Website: lowes
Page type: review-order
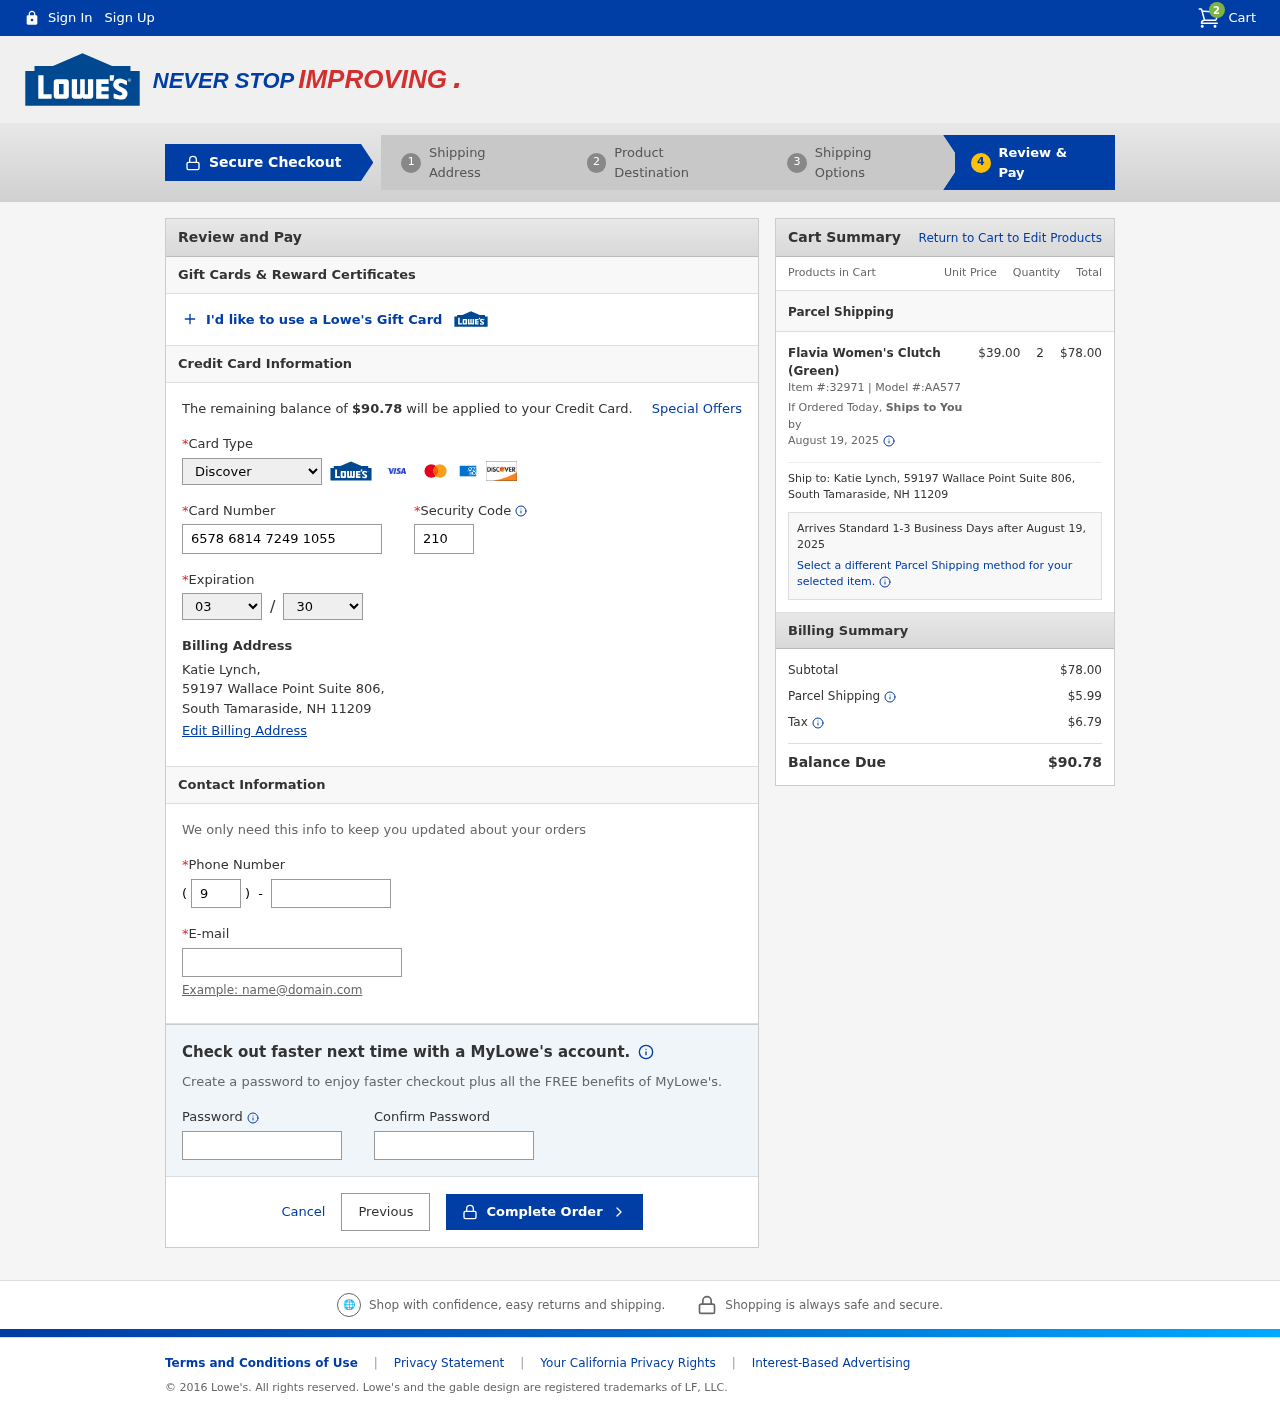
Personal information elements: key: PII_CARD_CVV
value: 210
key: PII_CARD_EXPIRY_MONTH
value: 03
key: PII_CARD_EXPIRY_YEAR
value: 30
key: PII_CARD_NUMBER
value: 6578 6814 7249 1055
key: PII_CARD_TYPE
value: Discover
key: PII_CITY
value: South Tamaraside
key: PII_EMAIL
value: katie.lynch@yahoo.com
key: PII_FULLNAME
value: Katie Lynch,
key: PII_PHONE
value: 9659218810
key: PII_PHONE_AREA
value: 965
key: PII_POSTCODE
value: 11209
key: PII_STATE_ABBR
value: NH
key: PII_STREET
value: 59197 Wallace Point Suite 806
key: PII_STREET
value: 59197 Wallace Point Suite 806,
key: PII_FULLNAME2
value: Katie Lynch
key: PII_POSTCODE_FULL
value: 11209
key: PII_CITY_STATE
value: South Tamaraside, NH
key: PII_CITY_STATE_ZIP
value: South Tamaraside, NH 11209
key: PII_POSTCODE_NUMERIC
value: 11209
Product elements: key: PRODUCT1_NAME
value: Flavia Women's Clutch (Green)
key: PRODUCT1_PRICE
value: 39
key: PRODUCT1_QUANTITY
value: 2
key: PRODUCT1_ITEM_NUMBER
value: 32971
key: PRODUCT1_MODEL_NUMBER
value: AA577
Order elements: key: ORDER_NUM_ITEMS
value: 2
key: ORDER_TOTAL
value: $90.78
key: ORDER_SHIPPING_DATE
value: August 19, 2025
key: ORDER_SUBTOTAL
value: $78.00
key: ORDER_SHIPPING_DATE2
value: August 19, 2025
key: ORDER_SUBTOTAL2
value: $78.00
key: ORDER_SHIPPING_COST
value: $5.99
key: ORDER_TAX
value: $6.79